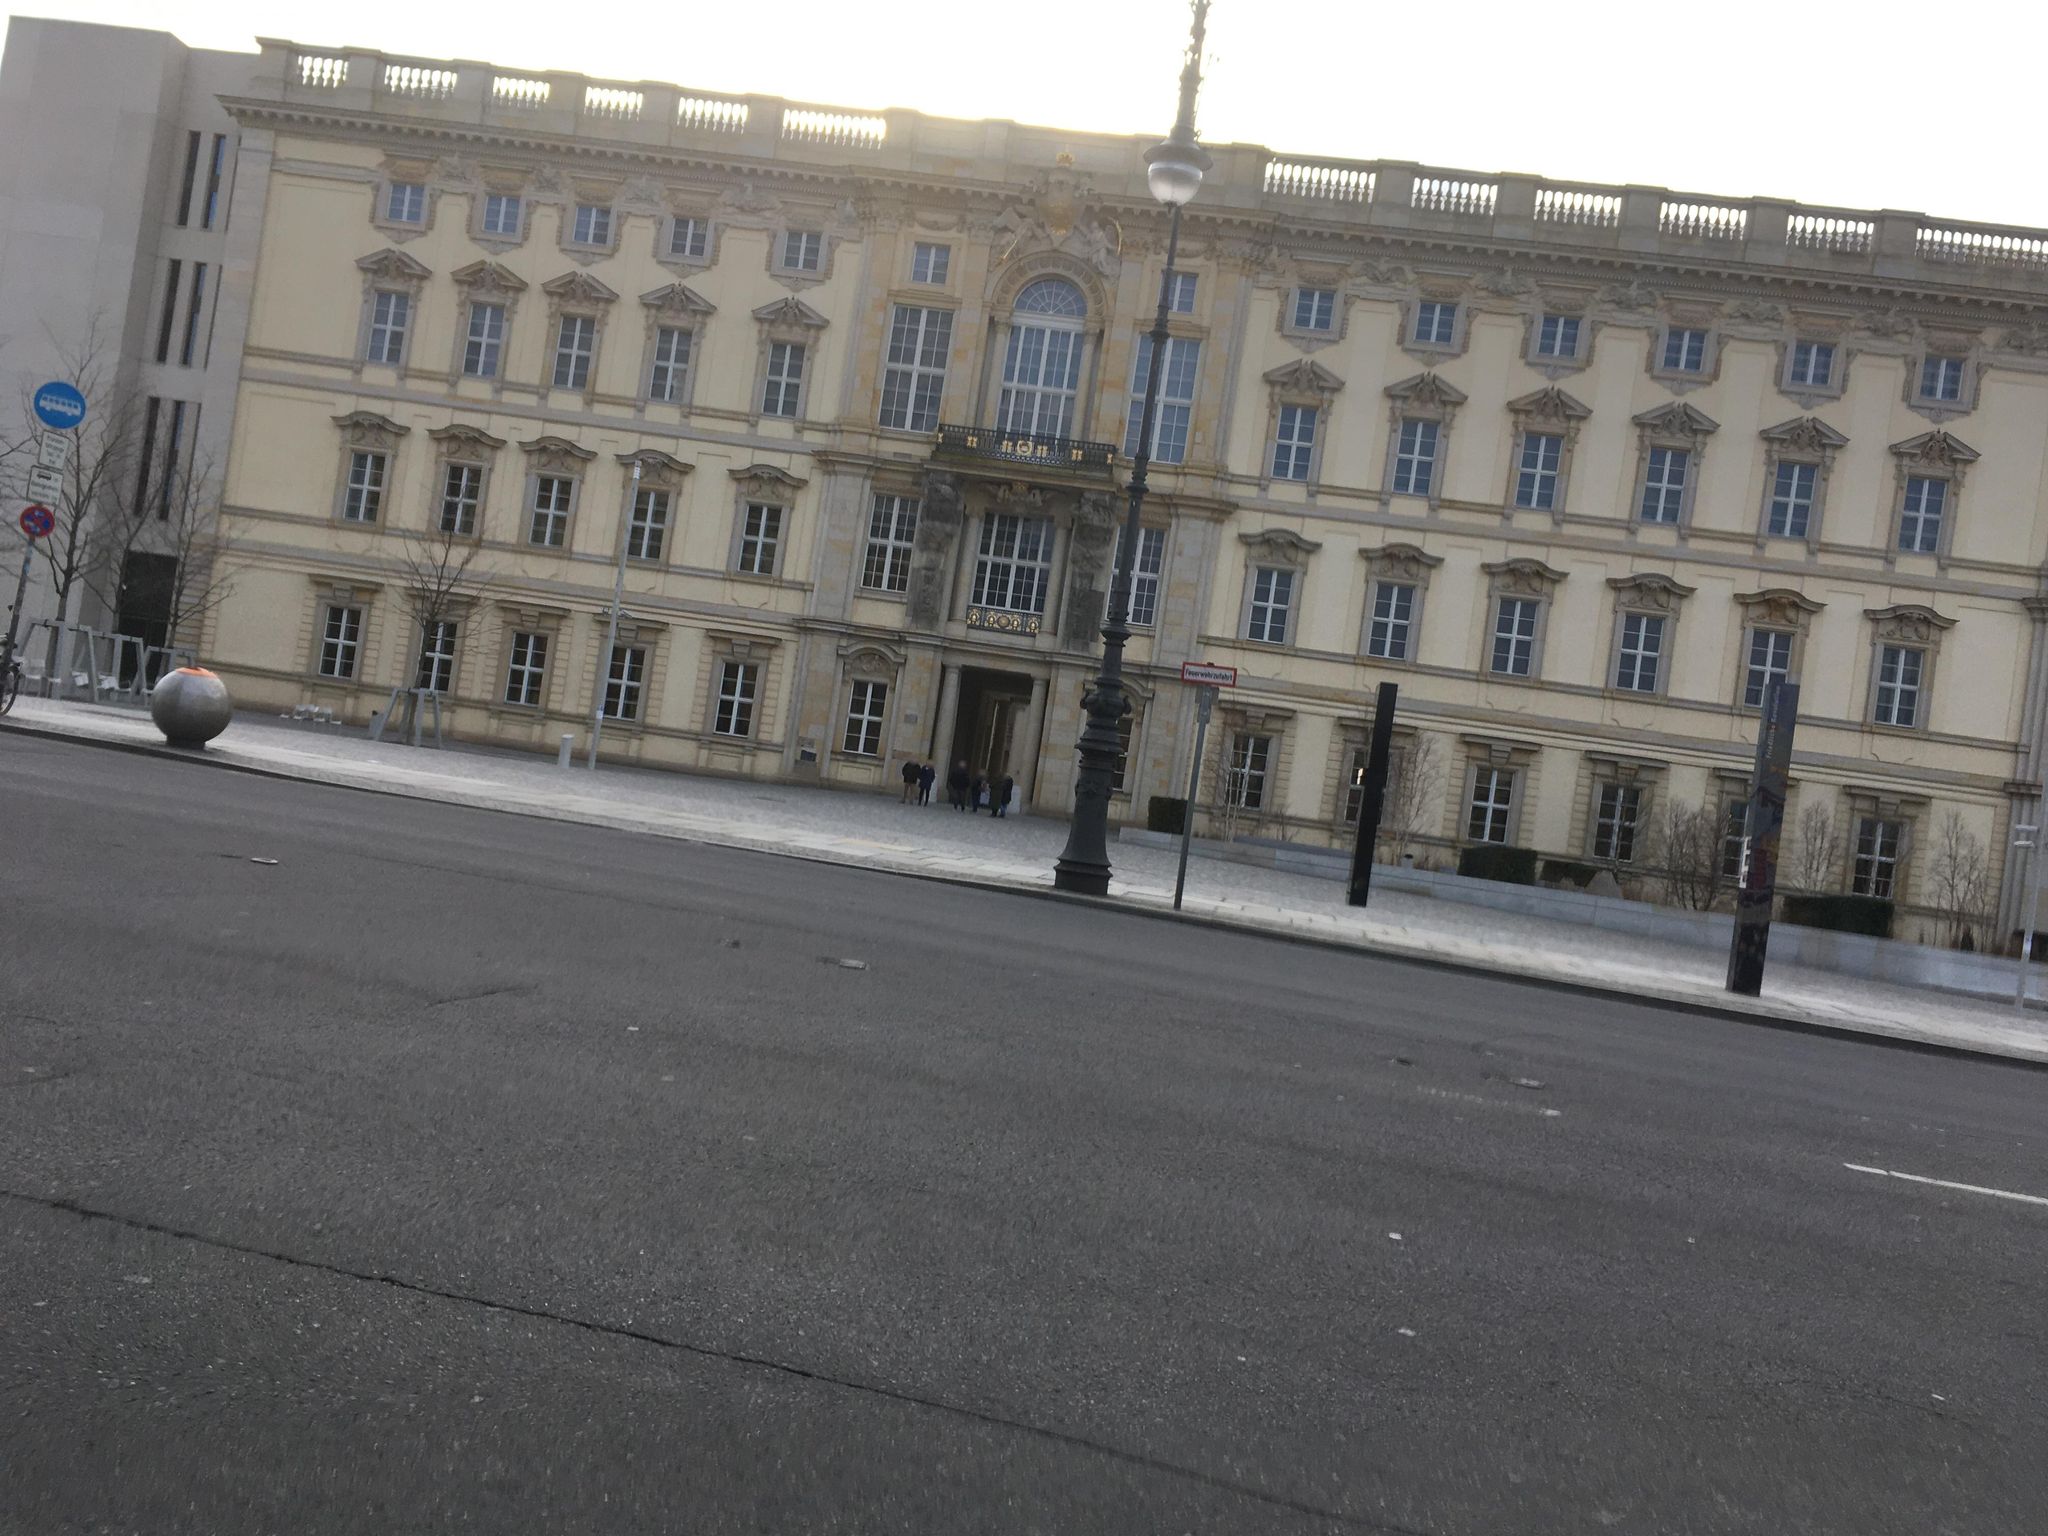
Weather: snowy
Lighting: day
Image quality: slightly poor
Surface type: walking surface
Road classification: residential
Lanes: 2
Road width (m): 10
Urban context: urban centre
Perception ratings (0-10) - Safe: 4.81, Lively: 6.38, Beautiful: 4.35, Boring: 2.42, Depressing: 4.17, Wealthy: 9.01